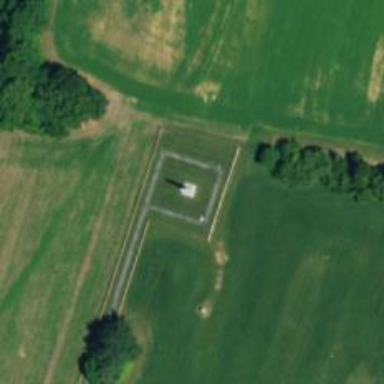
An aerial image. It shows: Historic monument.